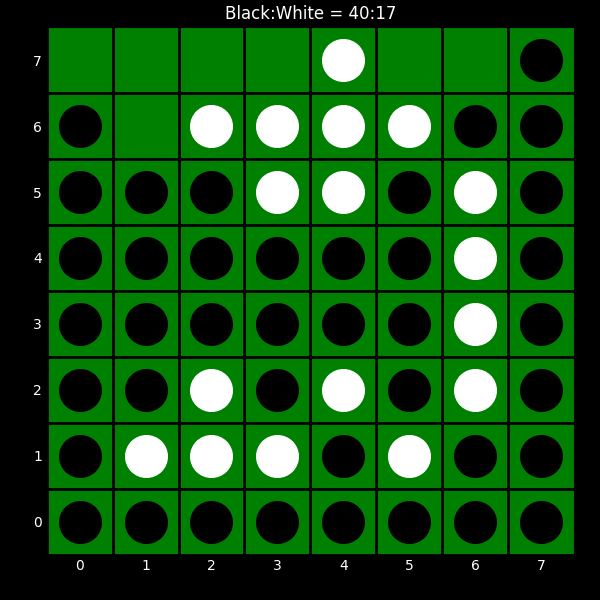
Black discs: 40
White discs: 17